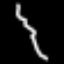
Label: squiggle